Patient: sex F, age 62
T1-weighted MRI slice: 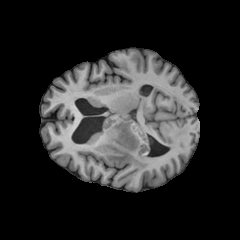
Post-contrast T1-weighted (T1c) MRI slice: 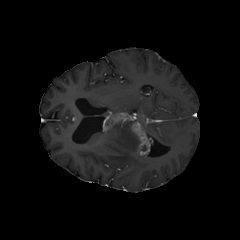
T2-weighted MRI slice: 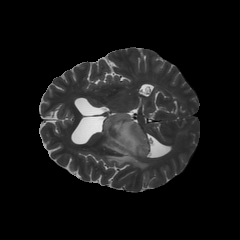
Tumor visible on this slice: yes
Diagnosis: Glioblastoma, IDH-wildtype
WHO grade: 4